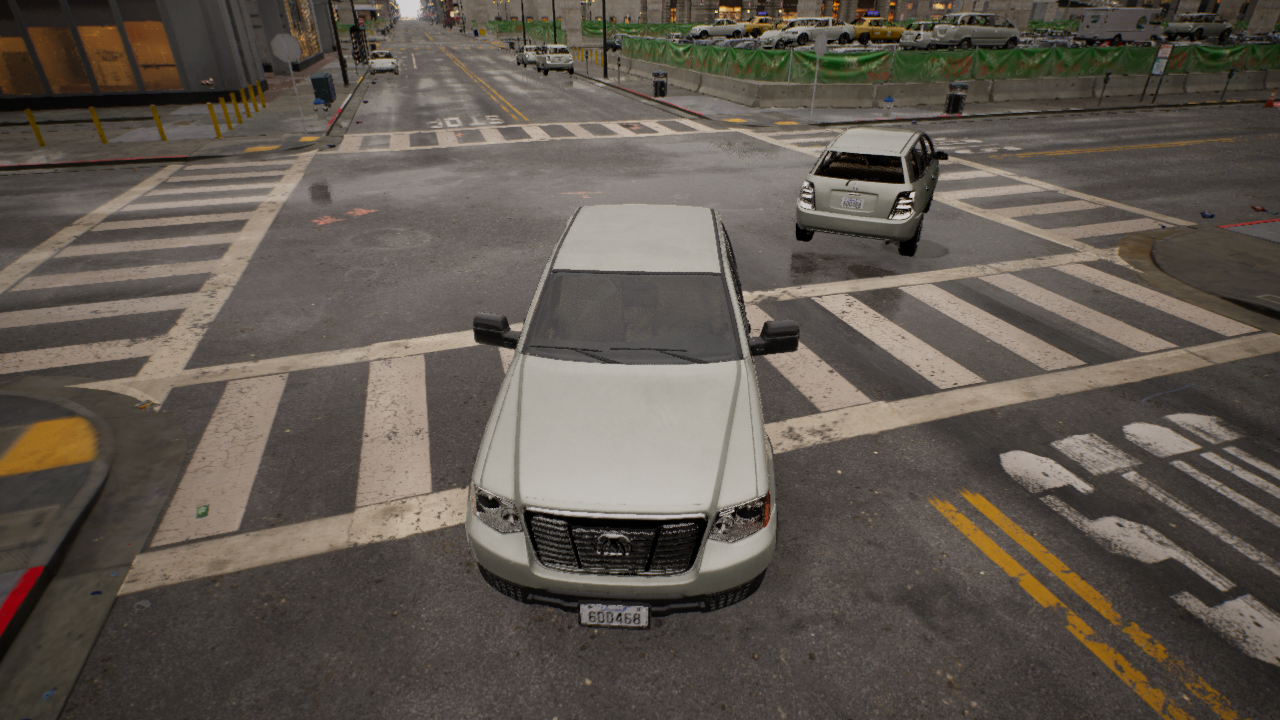
Venue: intersection
Lighting: golden hour
Vehicle rig: pickup